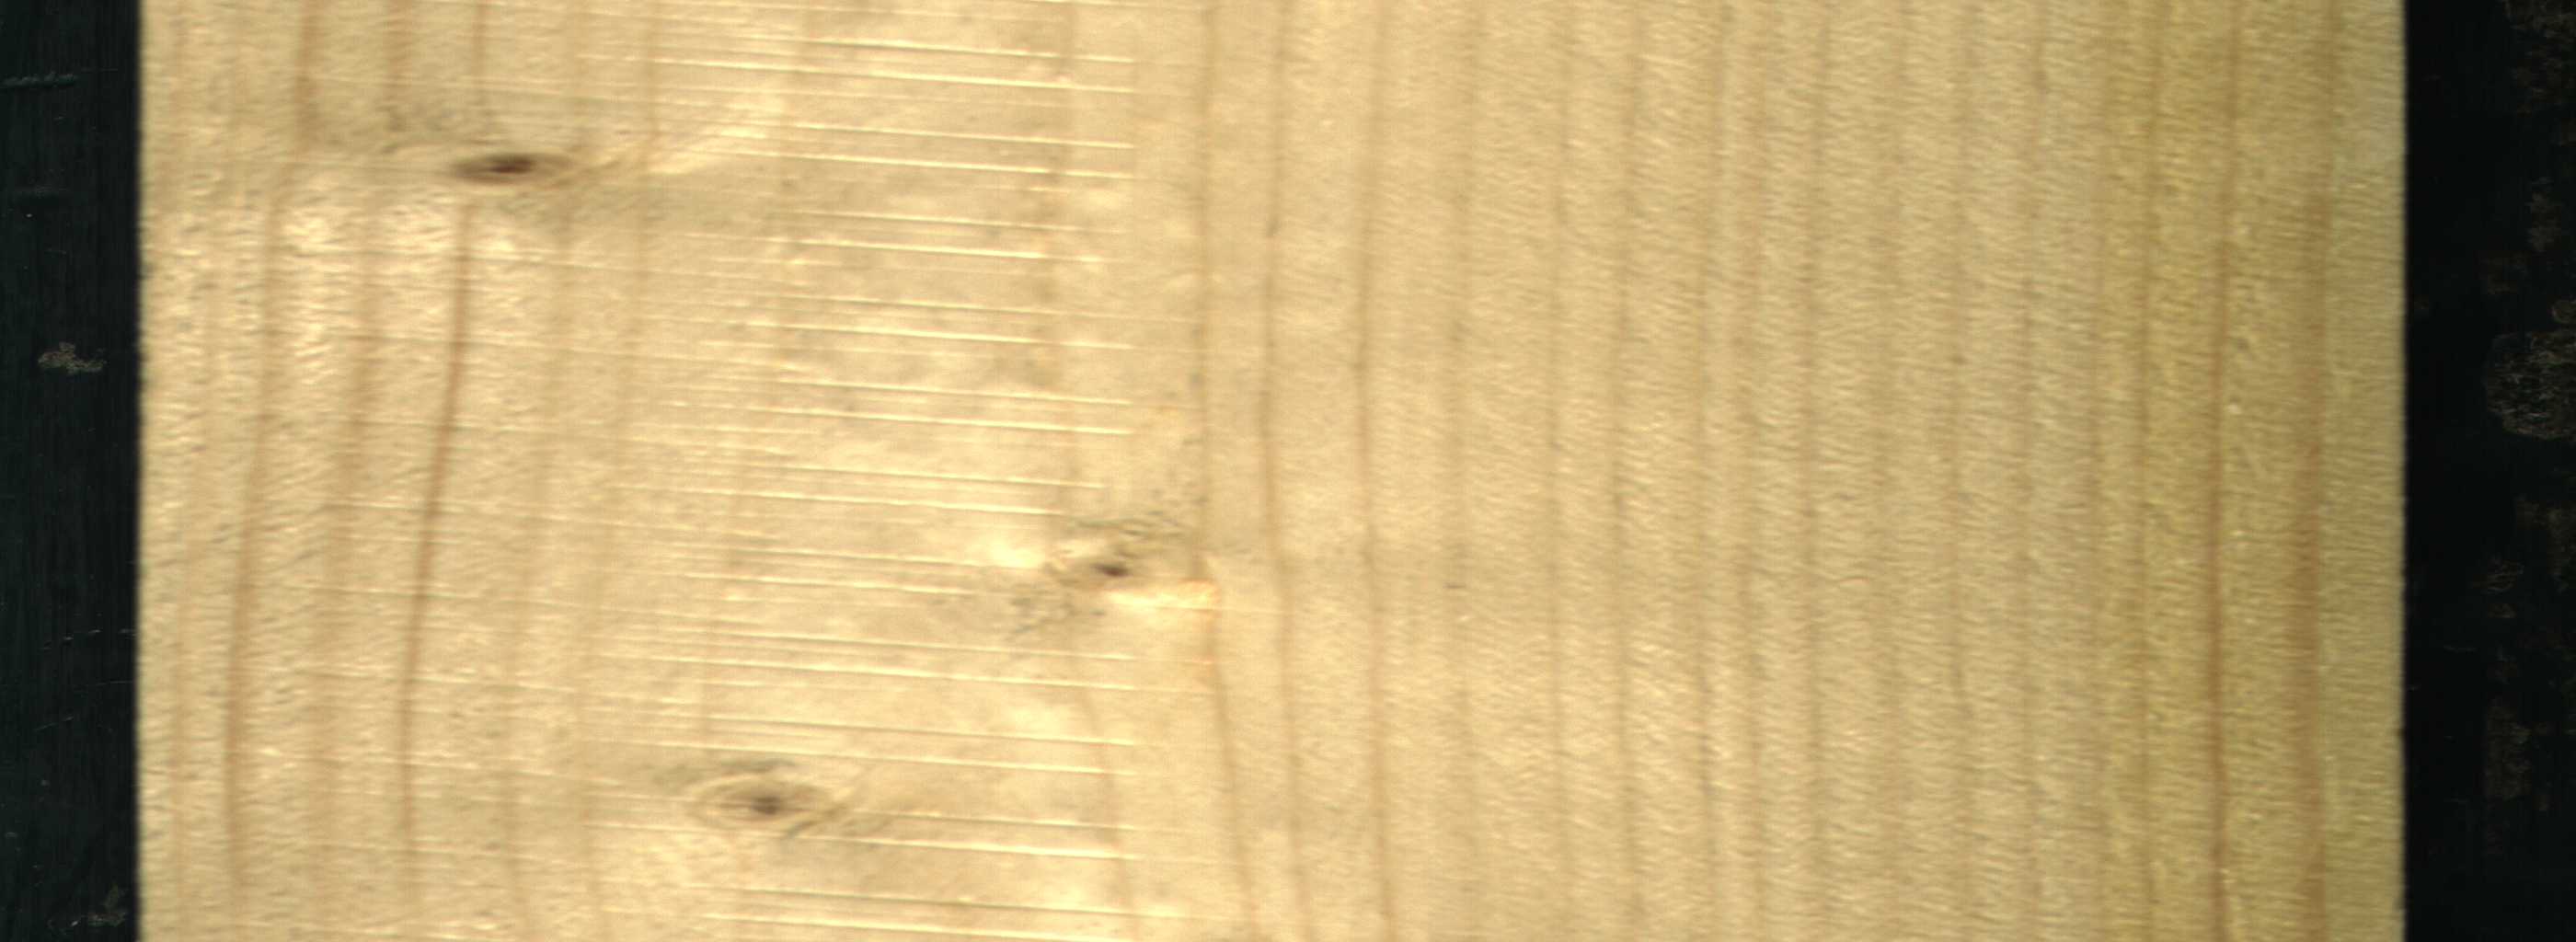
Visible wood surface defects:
Live_Knot
Live_Knot
Live_Knot